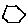
Label: hexagon